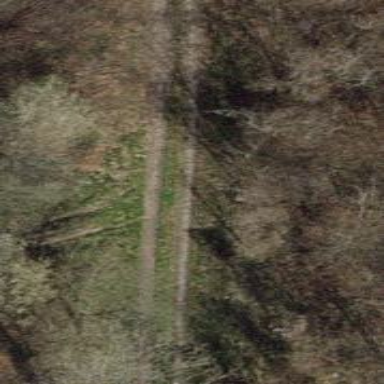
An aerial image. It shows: Unpaved track with grade 3 surface.